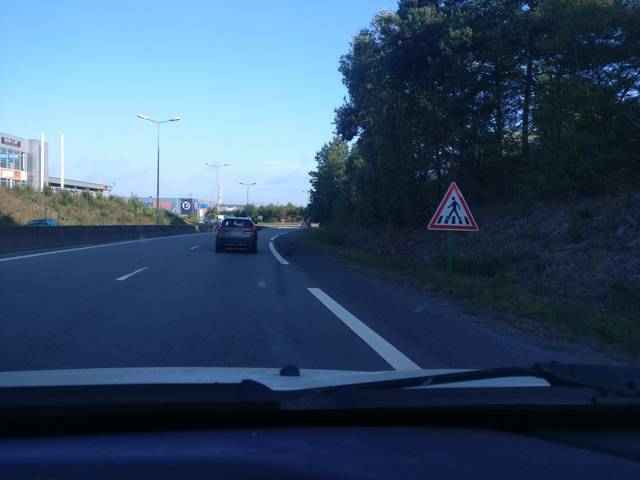
Region: France
Coordinates: 48.106, -1.616